Question: Sample database:
'''
descendant("son","father")
descendant("son","father")
descendant("son","father")
'''
etc..

For "J" number of descendants = 0.
For "A" number of descendants = 8.
I made a program, but for some reason it does not count correctly, and if there are too many branches, it outputs "False".
'''
descendant('B', 'A').
descendant('F', 'A').
descendant('D', 'B').
descendant('E', 'B').
descendant('G', 'F').
descendant('H', 'G').
descendant('I', 'G').
descendant('J', 'G').
num_of_descendant('G', 0).
num_of_descendant(N,Nb) :-
descendant(P,N),
num_of_descendant(P,Nb1),
Nb is Nb1+1.
'''
Update:
'''
descendant('Igor'', 'Riurik').
descendant('Ol'ga', 'Igor'').
descendant('Sviatoslav Igorevich', 'Ol'ga').
descendant('Iaropolk', 'Sviatoslav Igorevich').
descendant('Sviatopolk Okaiannyi', 'Iaropolk').
descendant('Vladimir Sviatoi', 'Sviatoslav Igorevich').
descendant('Iaroslav I Mudryi', 'Vladimir Sviatoi').
descendant('Sviatoslav', 'Iaroslav I Mudryi').
descendant('Oleg', 'Sviatoslav').
descendant('Vsevolod II', 'Oleg').
descendant('Iziaslav I', 'Iaroslav I Mudryi').
descendant('Sviatopolk', 'Iziaslav I').
descendant('Vsevolod I', 'Iaroslav I Mudryi').
descendant('Vladimir Monomakh', 'Vsevolod I').
descendant('Mstislav Velikii', 'Vladimir Monomakh').
descendant('Iziaslav II', 'Mstislav Velikii').
descendant('Iaropolk', 'Vladimir Monomakh').
descendant('Iurii Dolgorukii', 'Vladimir Monomakh').
descendant('Vladimir Monomakh', 'Vsevolod I').
descendant('Mikhail I', 'Iurii Dolgorukii').
descendant('Vsevolod III Bol'shoe Gnezdo', 'Iurii Dolgorukii').
descendant('Iurii II', 'Vsevolod III Bol'shoe Gnezdo').
descendant('Iaroslav II', 'Vsevolod III Bol'shoe Gnezdo').
descendant('Andrei', 'Iaroslav II').
descendant('Vasilii', 'Andrei').
descendant('Konstantin', 'Vasilii').
descendant('Dmitrii Suzdal'skii', 'Konstantin').
descendant('Vasilii Kostromskoi', 'Iaroslav II').
descendant('Iaroslav III Tverskoi', 'Iaroslav II').
descendant('Mikhail II Sviatoi', 'Iaroslav III Tverskoi').
descendant('Aleksandr II', 'Mikhail II Sviatoi').
descendant('Aleksandr Nevskii', 'Iaroslav II').
descendant('Andrei Gorodetskii', 'Aleksandr Nevskii').
descendant('Dmitrii Pereiaslavskii', 'Aleksandr Nevskii').
descendant('Daniil Moskovskii', 'Aleksandr Nevskii').
descendant('Iurii III Moskovskii', 'Daniil Moskovskii').
descendant('Ioann I Kalita', 'Daniil Moskovskii' ).
descendant('Simeon Gordyi', 'Ioann I Kalita').
descendant('Ioann II Krotkii', 'Ioann I Kalita').
descendant('Dmitrii Donskoi', 'Ioann II Krotkii').
descendant('Vasilii I', 'Dmitrii Donskoi').
descendant('Vasilii II Temnyi', 'Vasilii I').
descendant('Ioann III', 'Vasilii II Temnyi').
descendant('Vasilii III', 'Ioann III').
descendant('Ioann IV', 'Vasilii III').
descendant('Fedor', 'Ioann IV').
descendant('Konstantin', 'Vsevolod III Bol'shoe Gnezdo').
descendant_path(Lower, Upper) :-
descendant(Down1, Upper),
(Down1 = Lower ; descendant_path(Lower, Down1)).
descendants_count(TopLevel, Count) :-
aggregate_all(count, Desc, descendant_path(Desc, TopLevel), Count).
'''
Picture of tree:
<URL>
For "Aleksandr Nevskii" number of descendents = 14,but your code return count = 7. I think your code stops on "Ioann II Krotyi" and doesn't count the rest of the descendants.
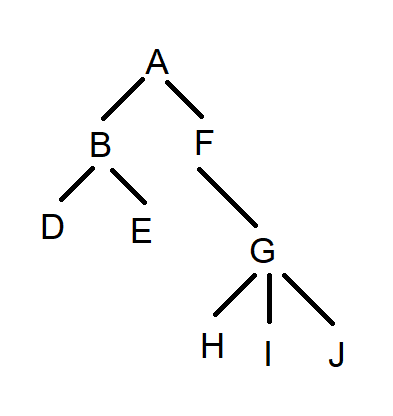
Answer: Using <URL>
'''
descendant('B', 'A').
descendant('F', 'A').
descendant('D', 'B').
descendant('E', 'B').
descendant('G', 'F').
descendant('H', 'G').
descendant('I', 'G').
descendant('J', 'G').
descendant_path(Lower, Upper) :-
descendant(Down1, Upper),
(Down1 = Lower ; descendant_path(Lower, Down1)).
descendants_count(TopLevel, Count) :-
aggregate_all(count, Desc, descendant_path(Desc, TopLevel), Count).
'''
Result in swi-prolog:
'''
?- time(descendants_count('A', Count)).
% 67 inferences, 0.000 CPU in 0.000 seconds (96% CPU, 627294 Lips)
Count = 8.
?- time(descendants_count('J', Count)).
% 27 inferences, 0.000 CPU in 0.000 seconds (93% CPU, 358585 Lips)
Count = 0.
?- time(descendants_count('F', Count)).
% 47 inferences, 0.000 CPU in 0.000 seconds (95% CPU, 496110 Lips)
Count = 4.
'''
Beware of mis-spellings and character mis-matches:
'''
?- "Ioann II Krotkii" = "Ioann II Krotkii".
false.
?- "K" = "K".
false.
'''